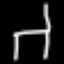
Label: chair